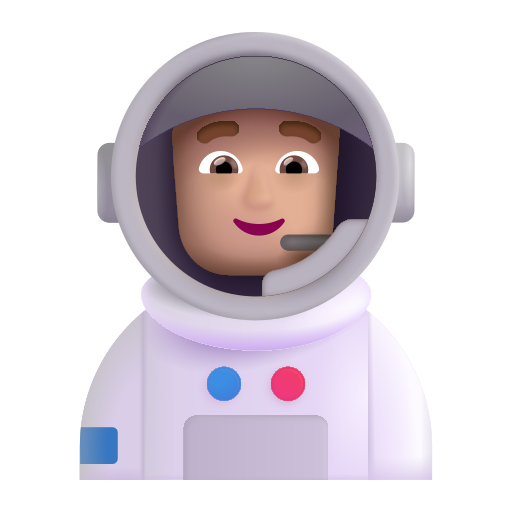
man astronaut color  light